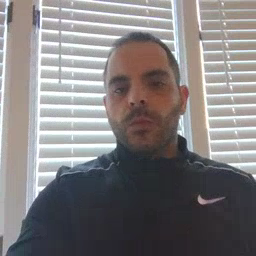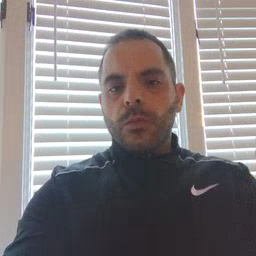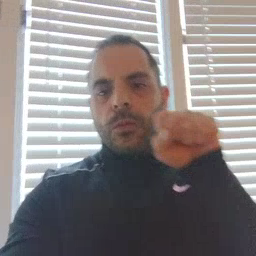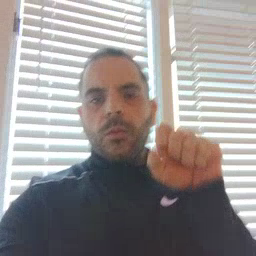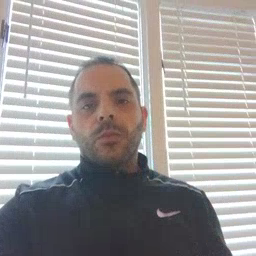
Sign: carrot